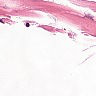
Metastatic tissue present: no